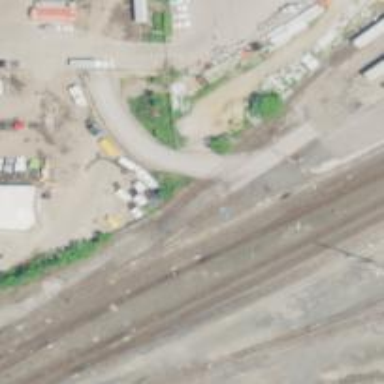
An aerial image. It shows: Railway yard in service.